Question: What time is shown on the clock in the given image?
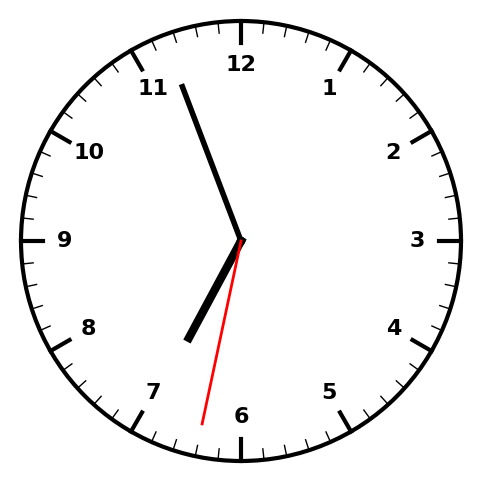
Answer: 06:56:32